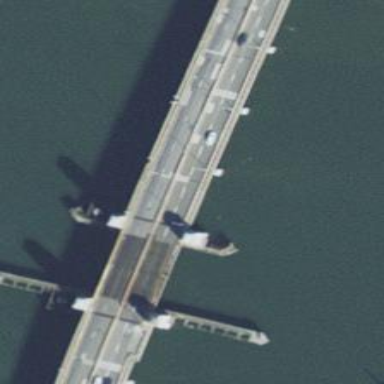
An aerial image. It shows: Bascule movable bridge on trunk highway.